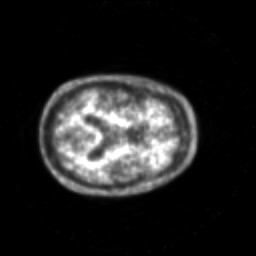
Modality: PET
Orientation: axial
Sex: male
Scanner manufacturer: siemens